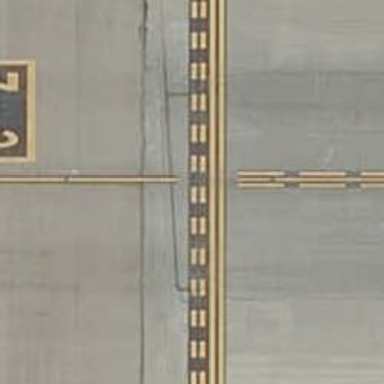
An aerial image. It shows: Runway holding position.